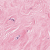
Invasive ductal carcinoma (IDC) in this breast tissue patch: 0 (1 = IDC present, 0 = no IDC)